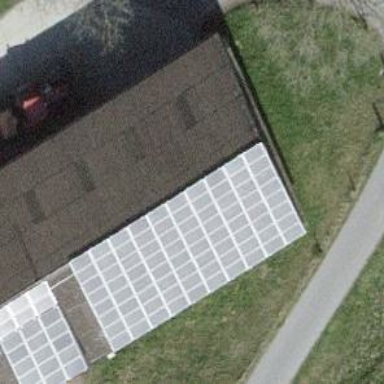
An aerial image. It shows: Solar power generator using photovoltaic method with solar photovoltaic panel types.